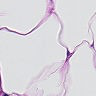
Metastatic tissue present: no